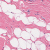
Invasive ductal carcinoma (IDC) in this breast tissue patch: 0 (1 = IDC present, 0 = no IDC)